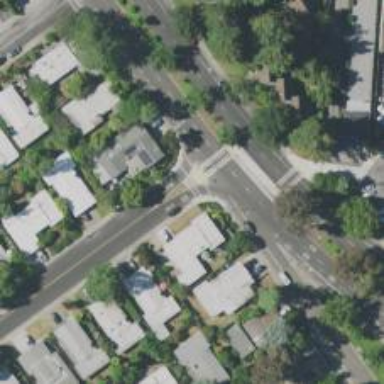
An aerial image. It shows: Stop road.